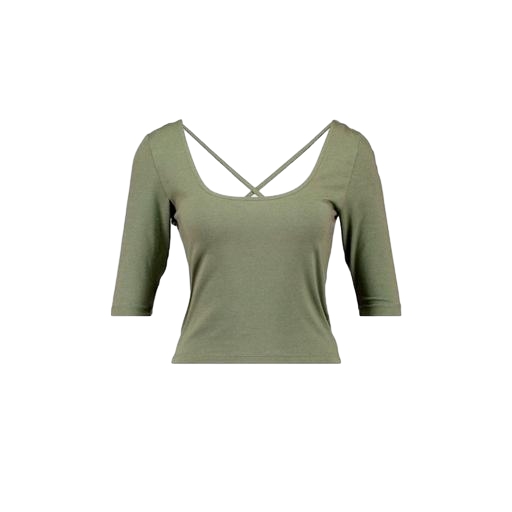
green three-quarter-sleeve top only macy, green crop top, green scoop-neck tee, white background